Brain MRI, modality: ceT1
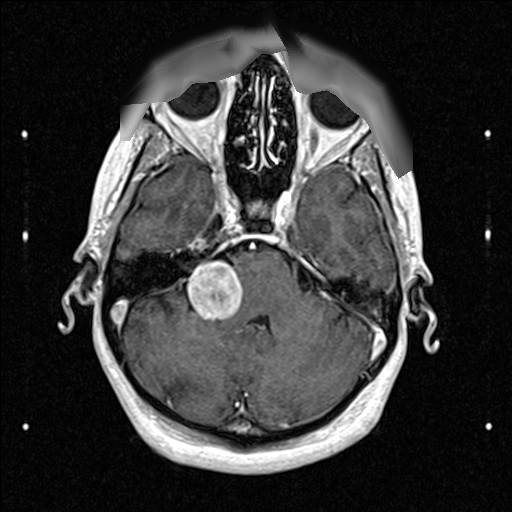